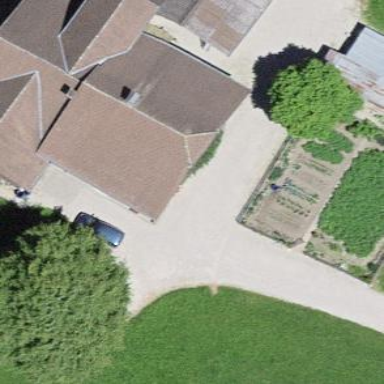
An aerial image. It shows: Farm building.